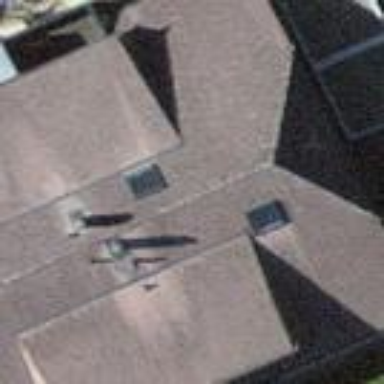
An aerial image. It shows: Residential building with half-hipped roof oriented across.